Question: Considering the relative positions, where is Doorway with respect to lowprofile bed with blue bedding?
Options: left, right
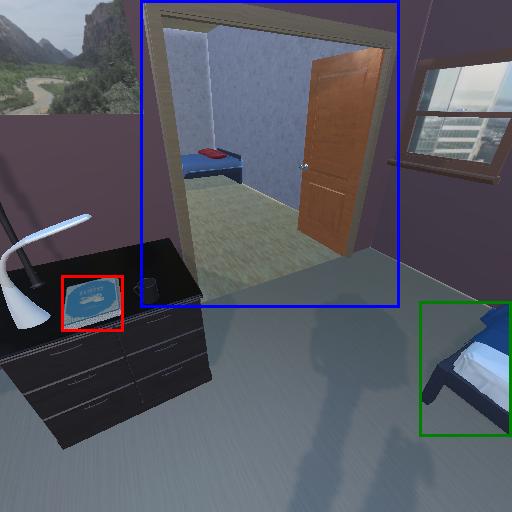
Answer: left